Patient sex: M
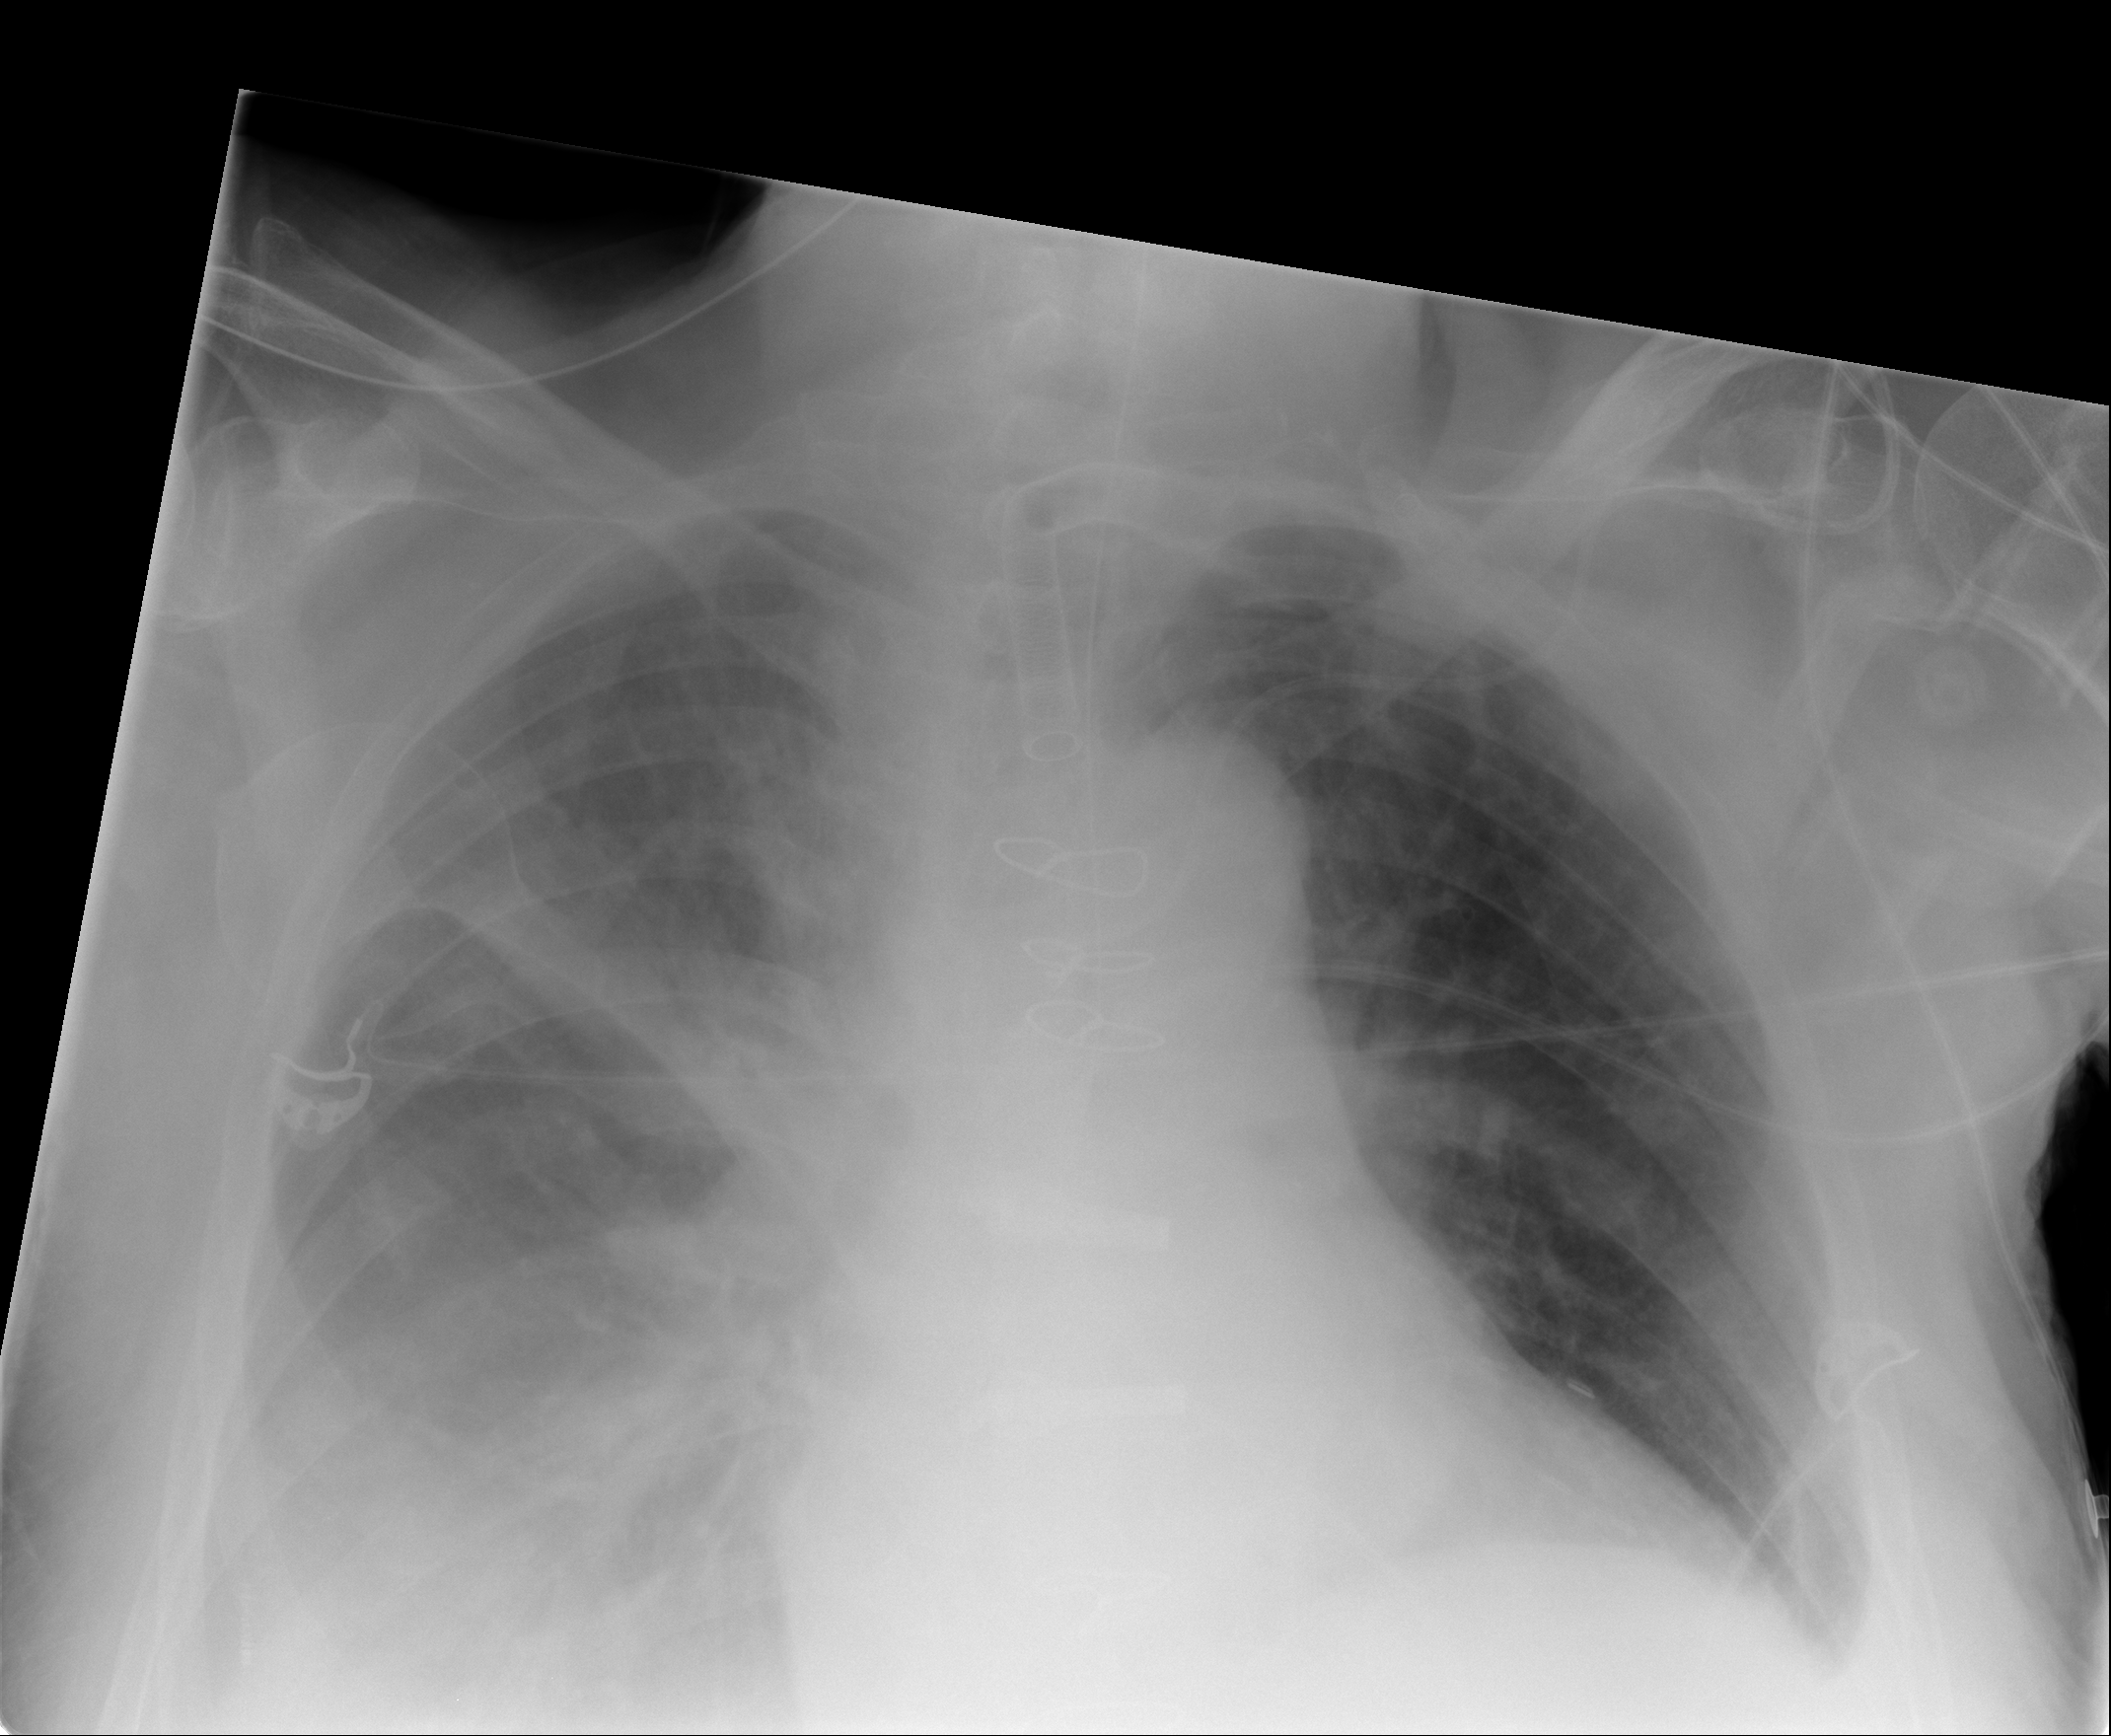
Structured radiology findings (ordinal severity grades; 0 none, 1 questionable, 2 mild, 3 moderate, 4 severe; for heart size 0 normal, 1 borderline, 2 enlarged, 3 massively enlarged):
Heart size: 2
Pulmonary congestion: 0
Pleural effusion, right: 3
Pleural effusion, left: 2
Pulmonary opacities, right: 0
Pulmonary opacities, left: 0
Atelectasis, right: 2
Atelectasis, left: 2